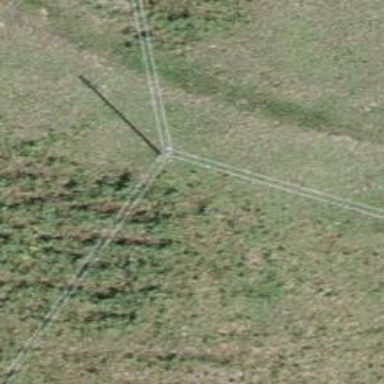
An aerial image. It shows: Minor power line.